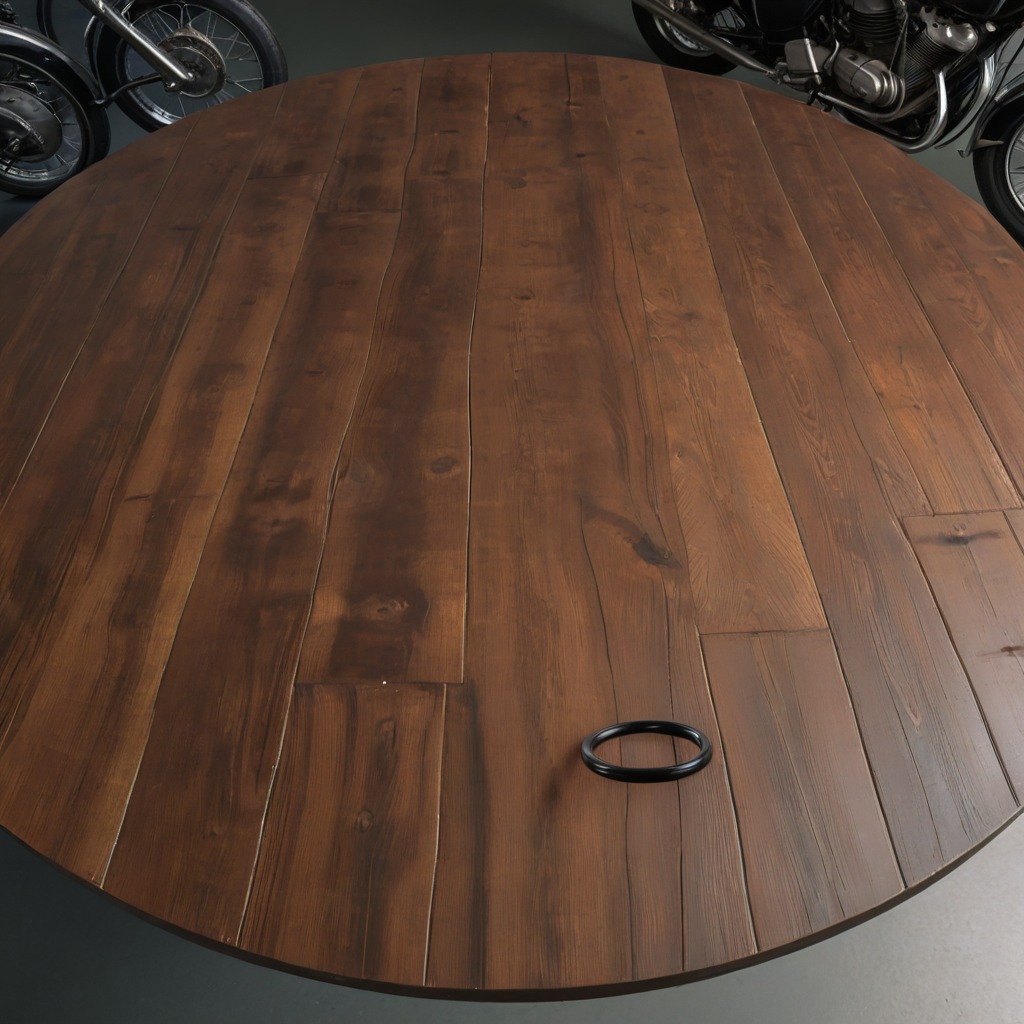
A rubber O-ring is lying on the oil-spilled wooden table in a vintage motorcycle garage.